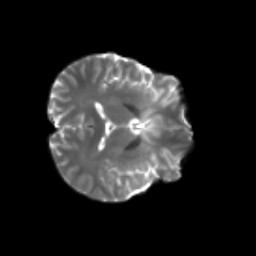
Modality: T2w
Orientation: axial
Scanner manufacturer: siemens
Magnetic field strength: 3 T
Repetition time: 4.16 s
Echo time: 0.0806 s